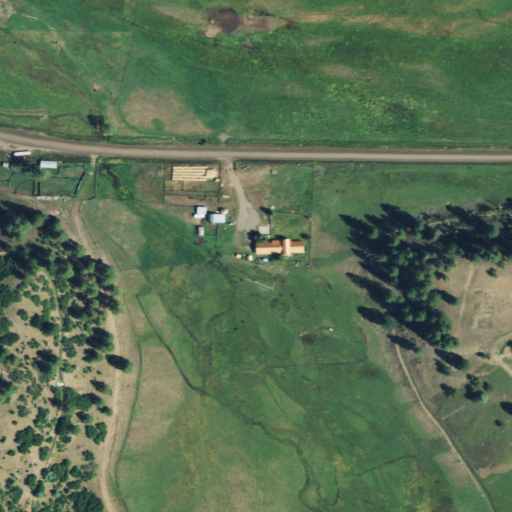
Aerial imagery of valley in Colorado named Buckhammer Canyon containing pasture, shrub, evergreen forest, herbaceous wetlands, open development, woody wetlands, and cultivated crops